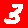
Digit: 3